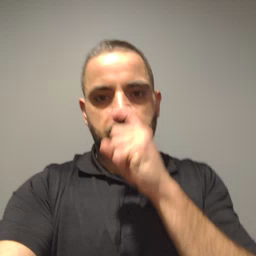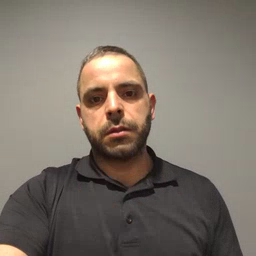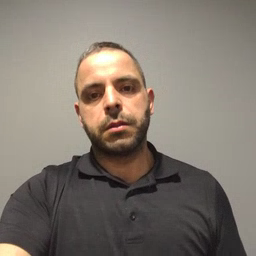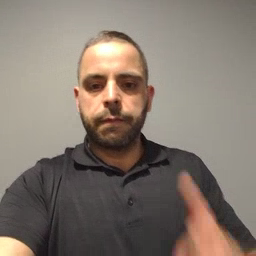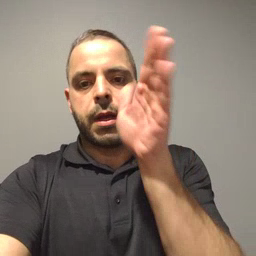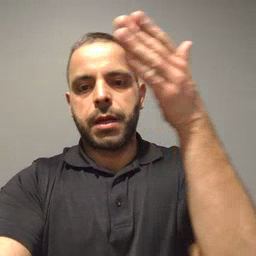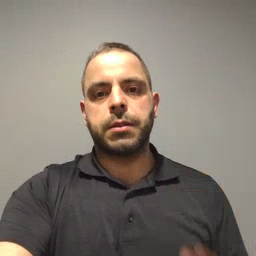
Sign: flag